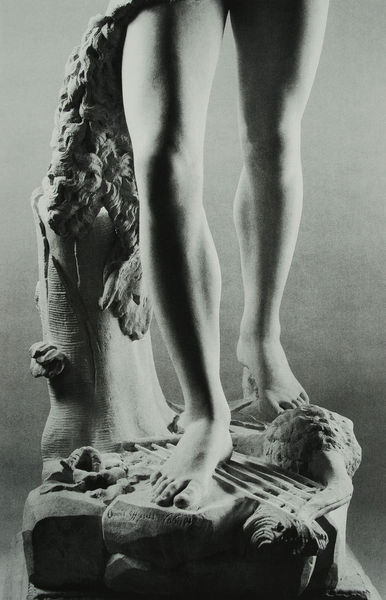
Titel: Orpheus (Detail)
Künstler: Antonio Canova
Standort: Venedig
Institution: Museo Correr
Schlagwörter: akt, baum, blätter, dunkel, felsen, fuß, kopf, körper, mann, nackt, schatten, weiß, ausschnitt, frau, grau, hell, licht, marmor, schwarz, säule, jung, anatomie, leiche, sockel, stehen, stein, steine, tot, toter, horn, instrument, ast, baumstamm, stamm, gehen, boden, figur, haare, locken, skulptur, statue, beine, fell, mähne, bein, füße, studie, laufen, fels, linien, detail, muskeln, büste, homme, bildhauerei, kontrapost, plastik, plinthe, knie, knöchel, oberschenkel, wade, waden, zehe, zehen, abbild, foto, fotografie, stütze, antike, barfuß, zeh, blanc, schwarzweiß, schritt, fragment, muskel, pan, schreiten, blanche, detaill, löwe, apoll, basis, harfe, standbein, david, leier, herkules, arbre, stumpf, cheveux, peau, maromor, baumstumpf, abbildung, apollon, antique, unterschenkel, pierre, pierres, bildhauer, lyre, ritzen, chevelure, signature, skultpur, löwenfell, classique, lion, rundplastik, statur, photographie, skultur, rochers, widder, rinnen, tronc, antiquité, mythologie, sculpture, jeune, attribute, pied, grec, dieu, genoux, jambes, noir et blanc, photo, marbre, animal, jeunesse, marche, jambe, nudité, pieds, fourrure, debout, sol, pas, grâce, ronde bosse, socle, adolescent, fügel, canon, mollet, néoclassique, pieds nus, cou, nu, mouton, licht#, e, souche, léonté, toispn, toison, toison d'or, cytare, cythare, marchant, füfe, mollets, cuisses, néoclassicisme, jason, orphée, genou, contraposto, jambes nues, adonis, orteil, orteils, molet, cuisse, genoou